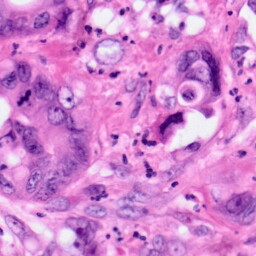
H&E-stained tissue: Pancreatic